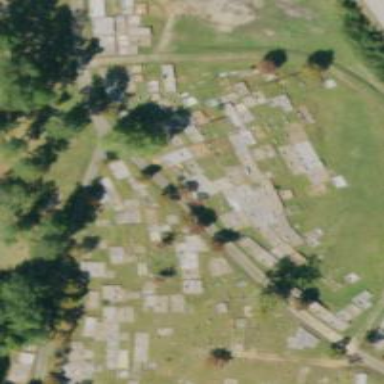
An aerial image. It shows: Cemetery.